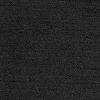
Atmospheric dust classification: dusty